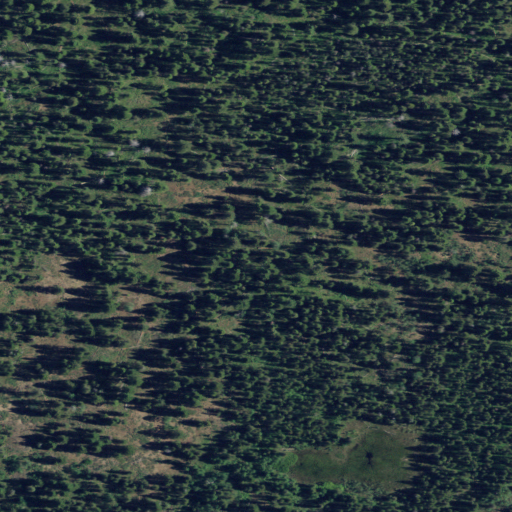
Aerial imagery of crater(s) in Idaho named Island Park Caldera containing evergreen forest and woody wetlands